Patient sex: F
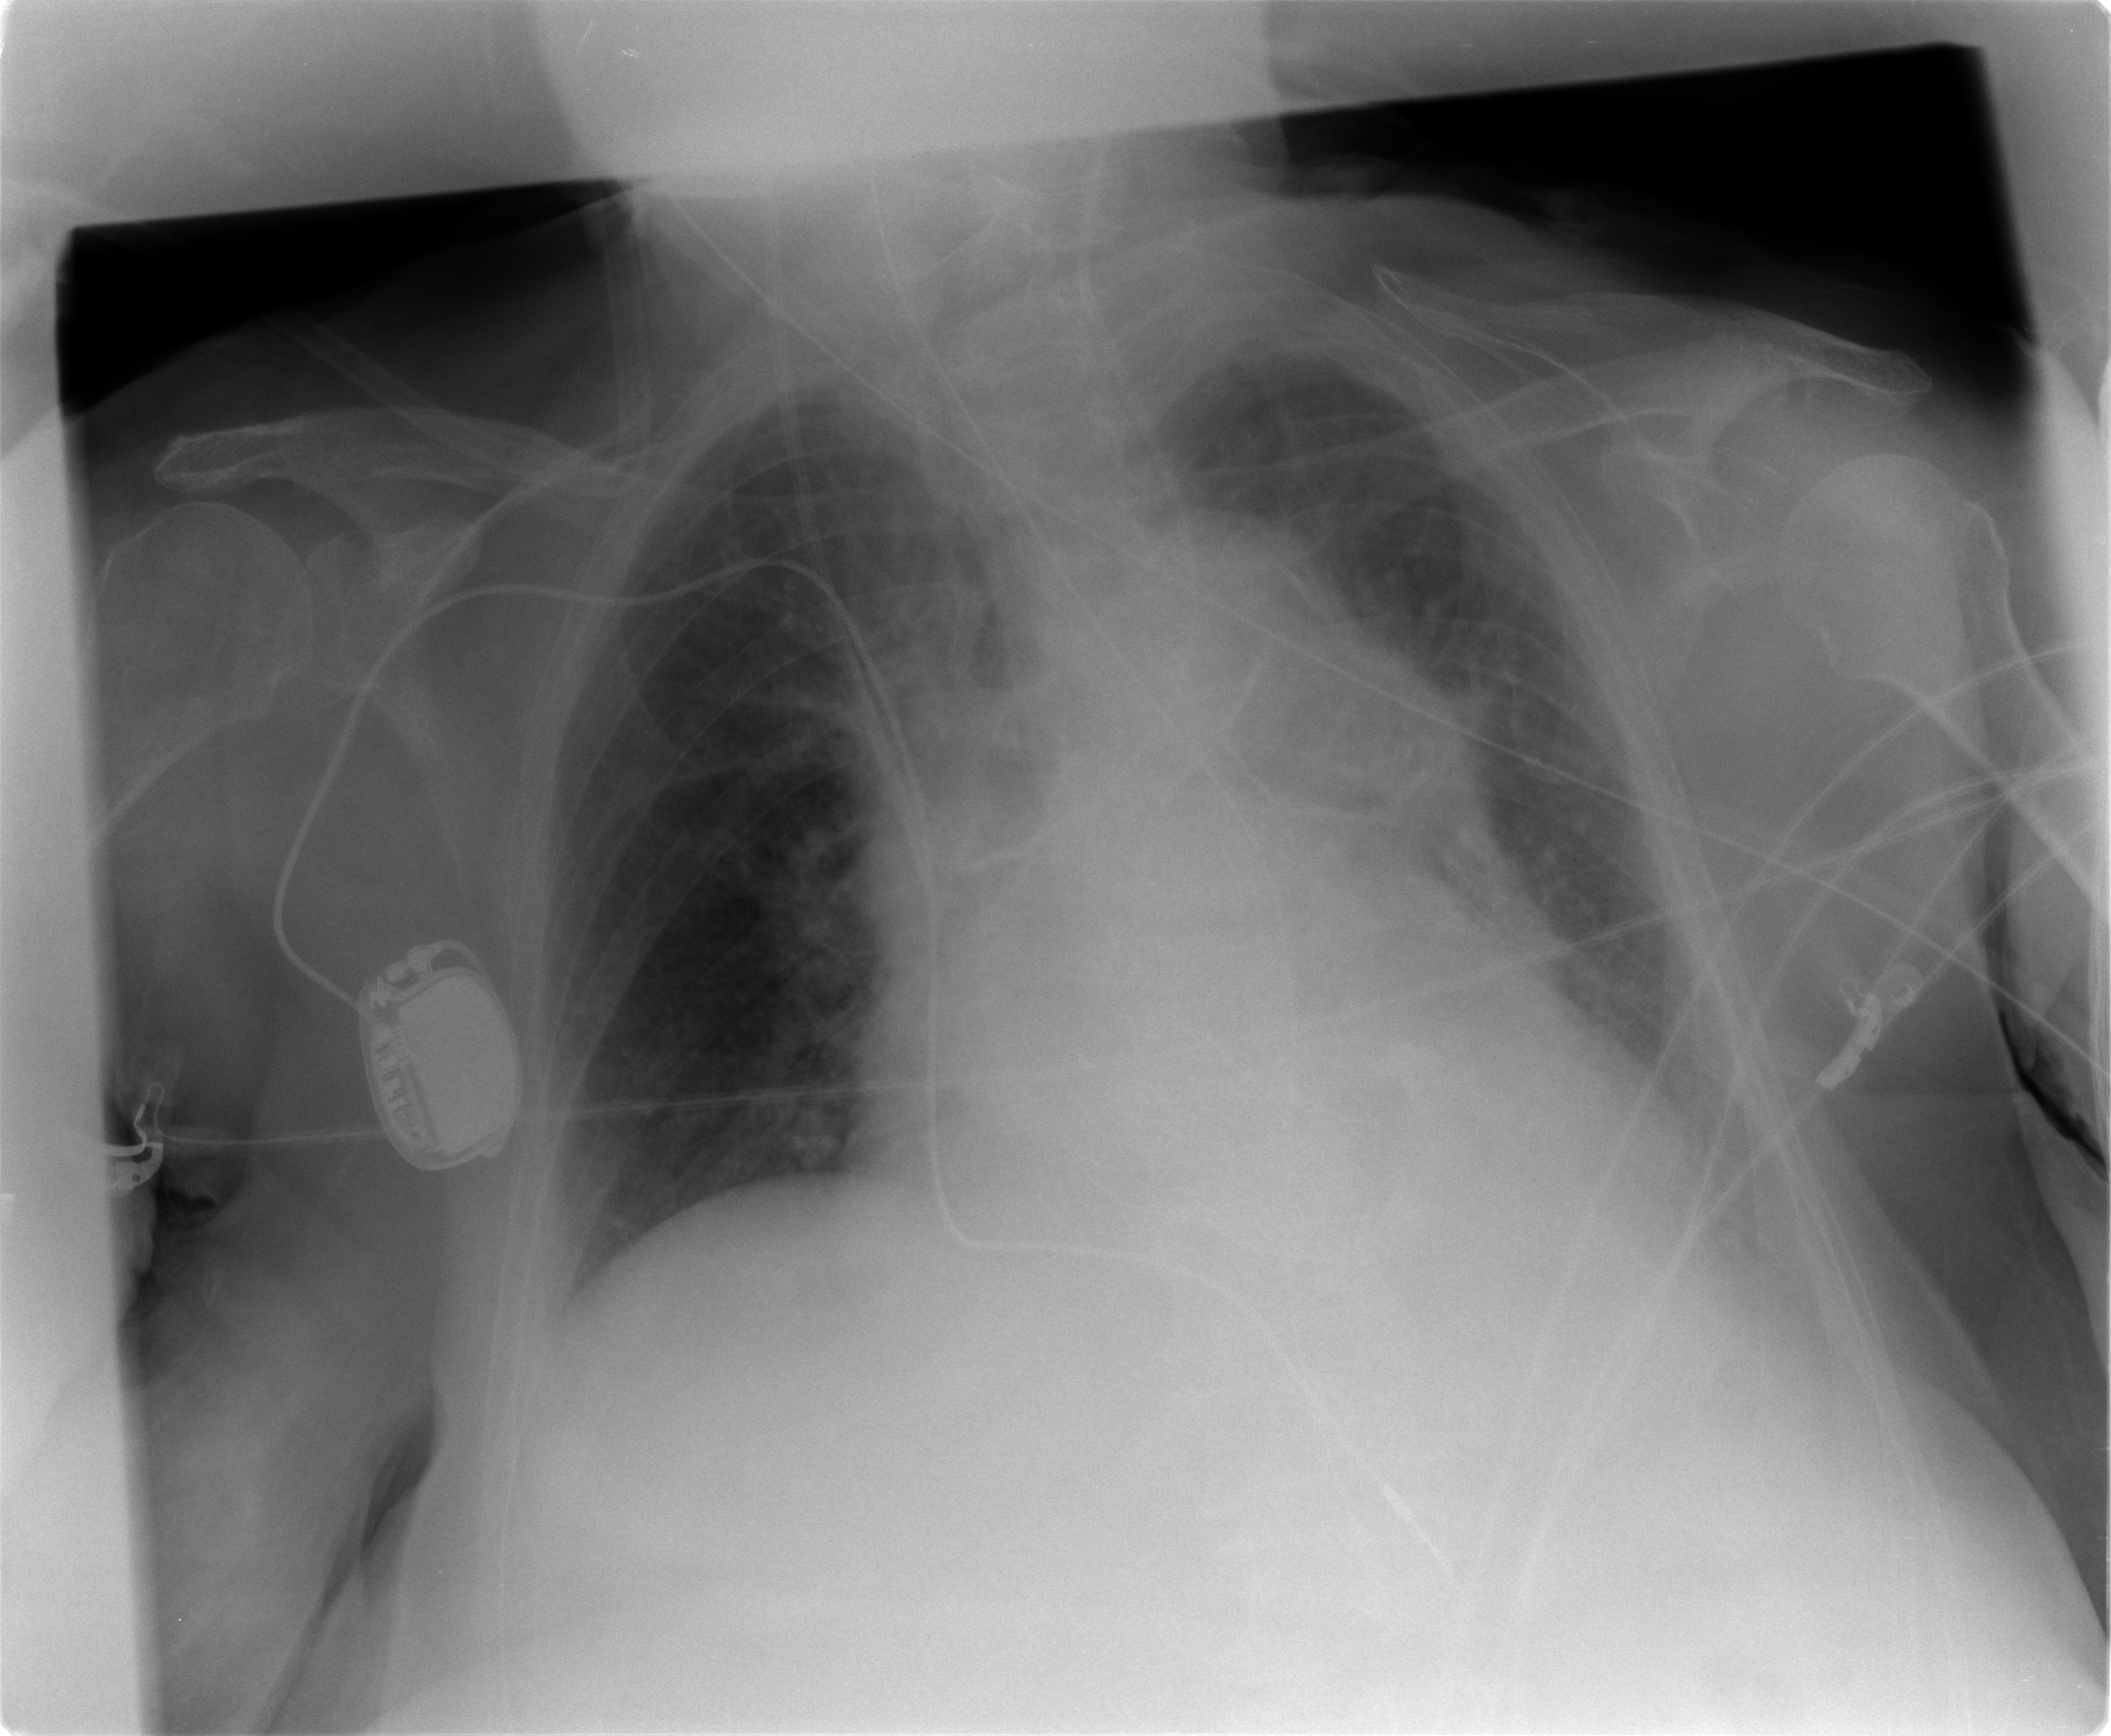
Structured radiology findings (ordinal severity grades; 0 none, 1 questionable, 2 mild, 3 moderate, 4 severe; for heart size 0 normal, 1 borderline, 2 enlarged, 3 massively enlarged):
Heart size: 2
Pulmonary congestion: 1
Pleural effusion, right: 0
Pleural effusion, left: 2
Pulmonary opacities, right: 0
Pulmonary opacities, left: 2
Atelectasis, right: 0
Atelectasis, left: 2